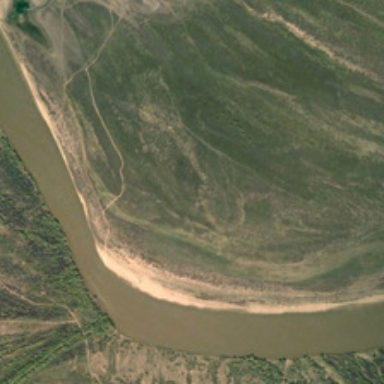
Many green plants are in two sides of a curved river .